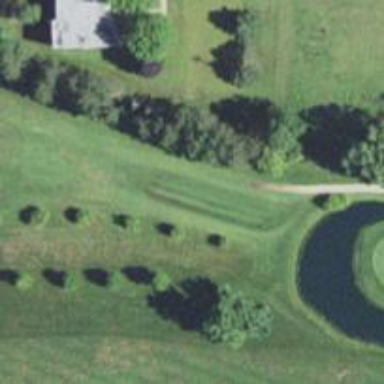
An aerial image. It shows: Golf tee.